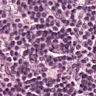
Metastatic tissue present: no